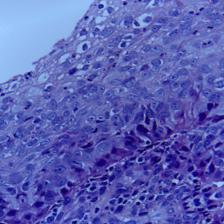
Diagnosis: OSCC